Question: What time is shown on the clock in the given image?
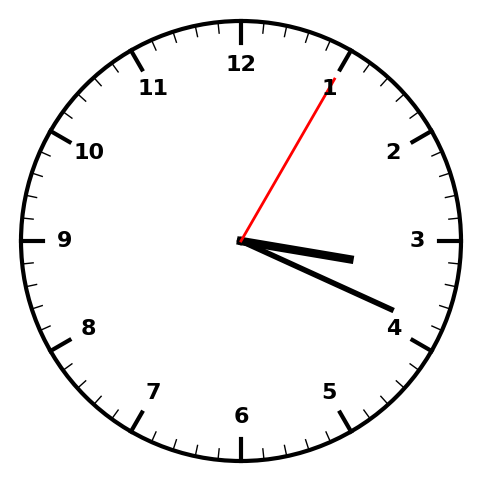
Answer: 03:19:05